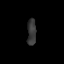
Tissue: prostate
Cell type: T cells
Senescence score: 0.6875
Nuclear area (px): 227
Mean DAPI intensity: 56.317